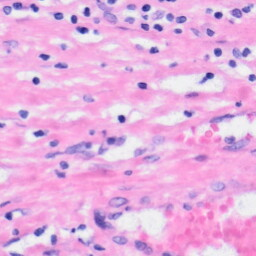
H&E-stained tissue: Liver